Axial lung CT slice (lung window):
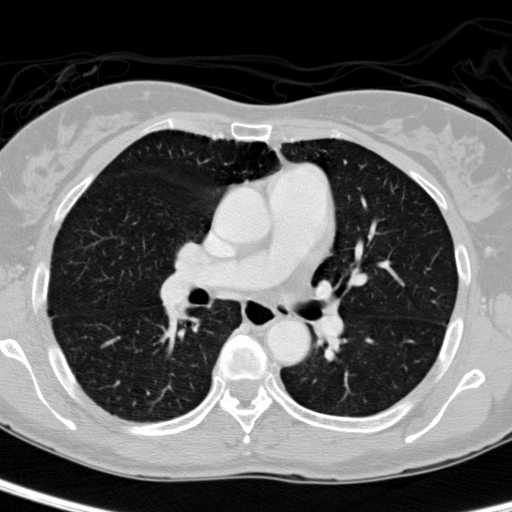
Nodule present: no